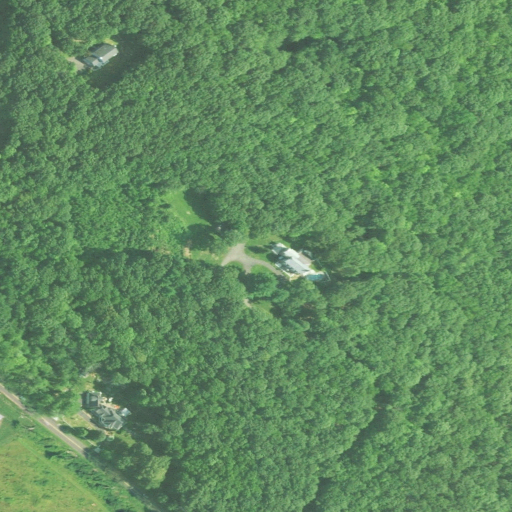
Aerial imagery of mountain in Connecticut named Mount Fair containing deciduous forest, open development, mixed forest, low intensity development, medium intensity development, and pasture